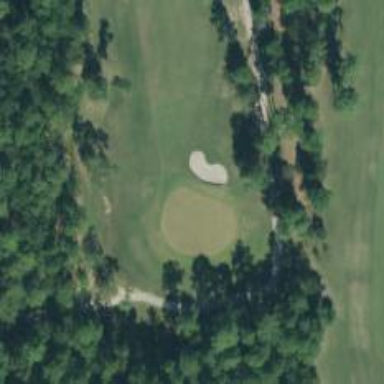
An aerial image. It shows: Golf hole.